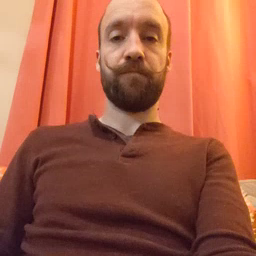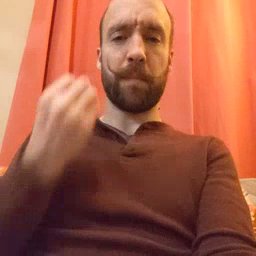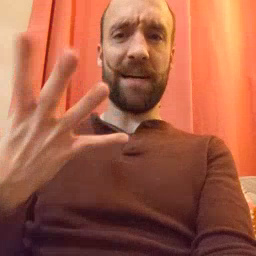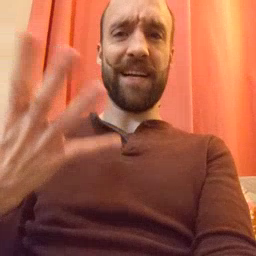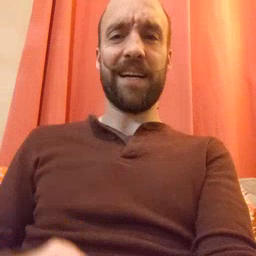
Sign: many